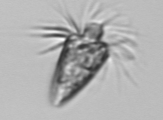
Label: Strombidium_tintinnodes